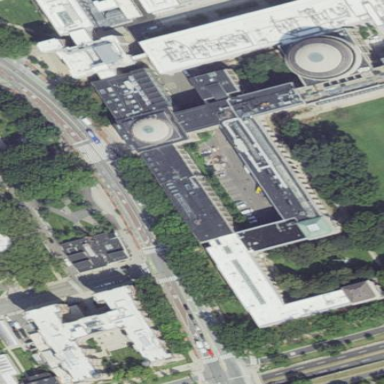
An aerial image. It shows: University building within the campus area.